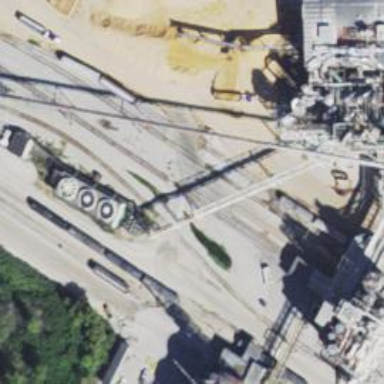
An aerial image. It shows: Rail spur service.